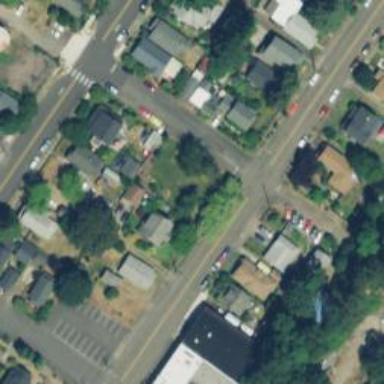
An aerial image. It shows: Alley classified as service road.